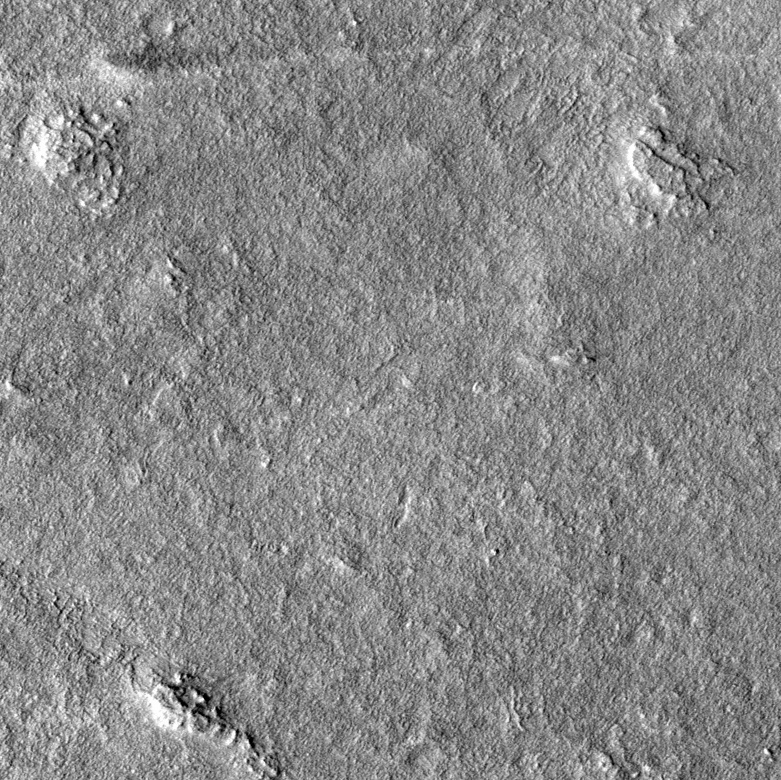
Label: dustdevil